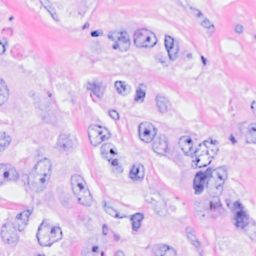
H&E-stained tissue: Breast